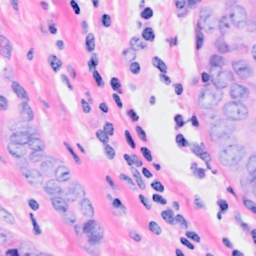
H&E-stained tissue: Breast